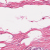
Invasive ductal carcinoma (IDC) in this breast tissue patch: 0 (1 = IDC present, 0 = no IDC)